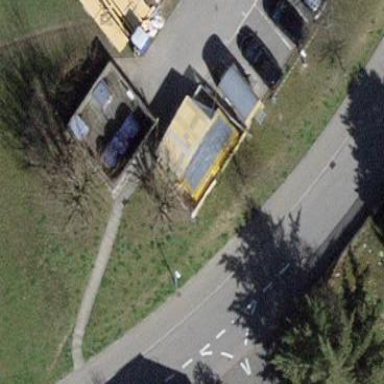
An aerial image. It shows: Recycling container for recycling.